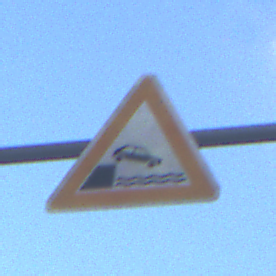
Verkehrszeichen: Ufer
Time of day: SunriseSunset
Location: Outdoor (Urban)
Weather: PartlyCloudy
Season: NotSpecified
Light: Natural